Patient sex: F
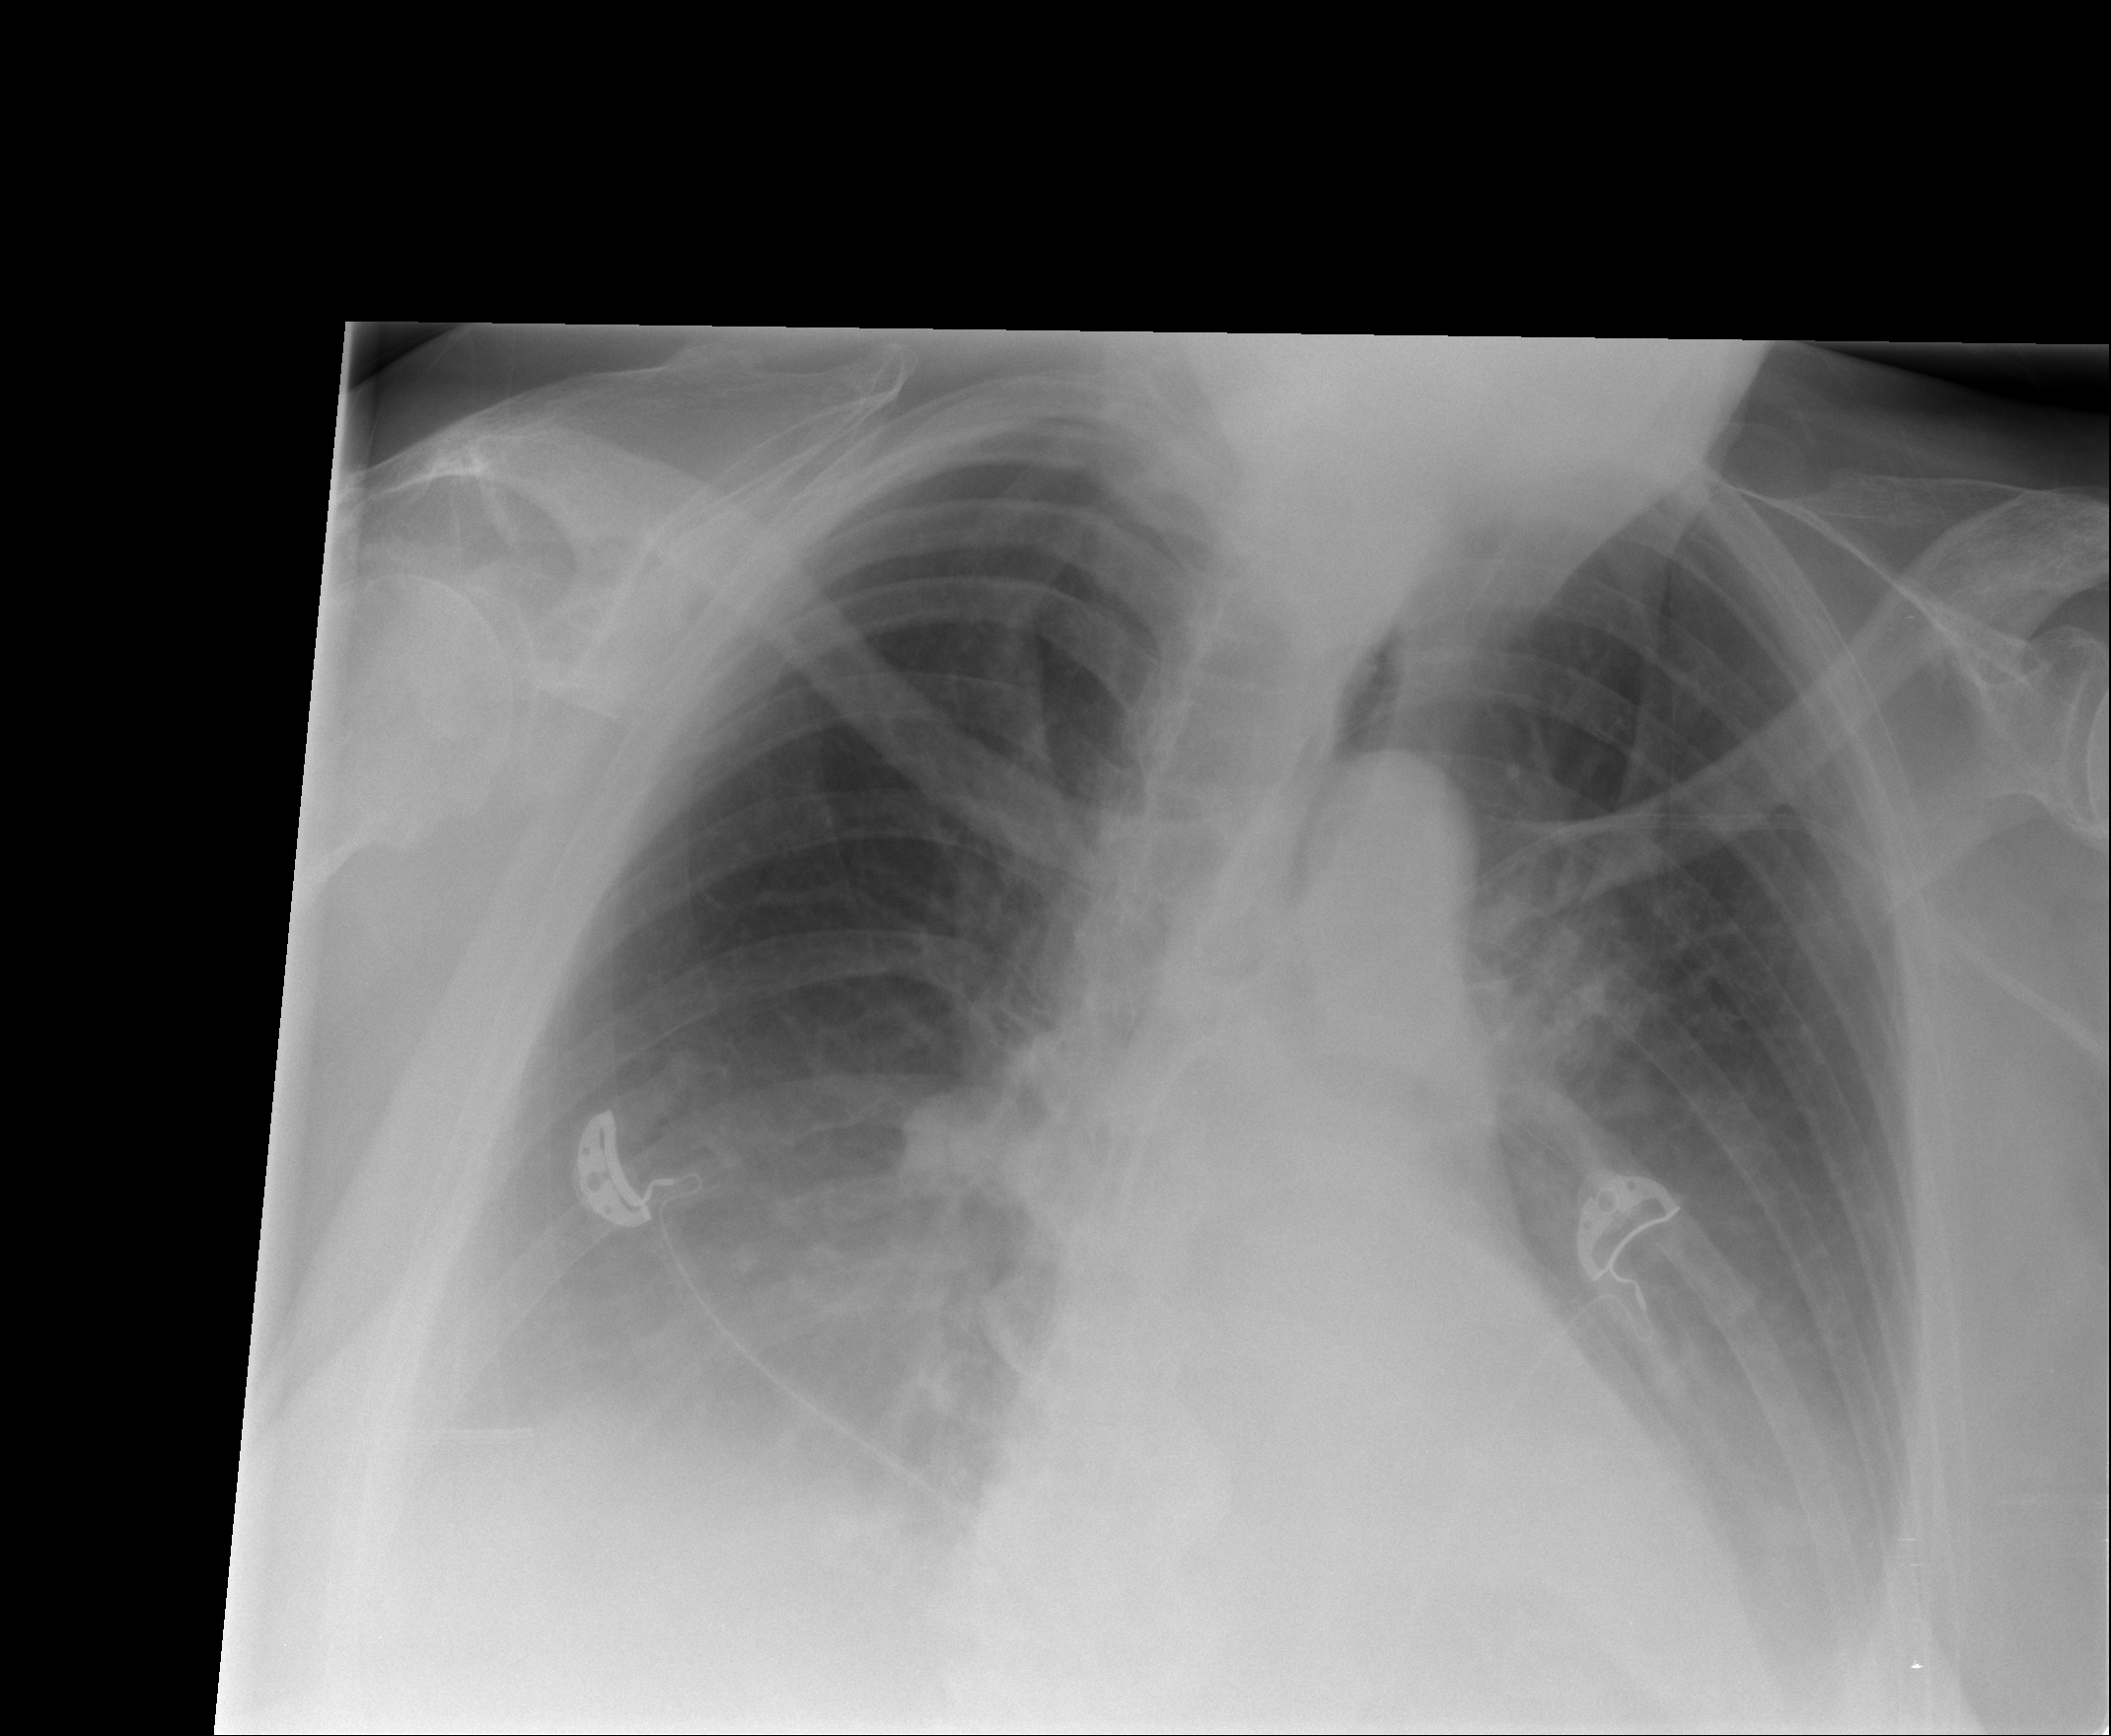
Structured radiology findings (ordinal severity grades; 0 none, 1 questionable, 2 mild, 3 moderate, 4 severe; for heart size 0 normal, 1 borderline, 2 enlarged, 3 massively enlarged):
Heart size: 0
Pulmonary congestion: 2
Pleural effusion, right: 3
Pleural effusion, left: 3
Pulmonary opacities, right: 0
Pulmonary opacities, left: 0
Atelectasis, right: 2
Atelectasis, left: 2